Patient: sex F, age 56
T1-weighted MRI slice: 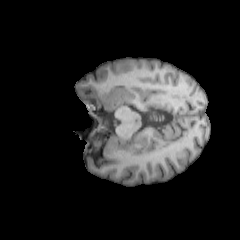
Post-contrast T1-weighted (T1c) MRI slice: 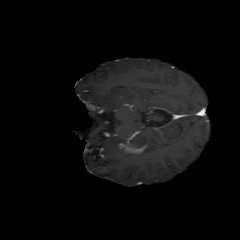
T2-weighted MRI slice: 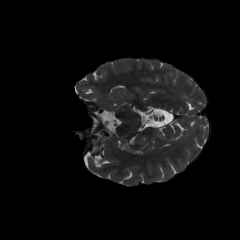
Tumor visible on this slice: no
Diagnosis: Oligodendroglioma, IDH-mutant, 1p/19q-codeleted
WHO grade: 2